Question: I have read in multiple places about the Synchronize tab in PhpMyAdmin which helps to sync two tables but I am unable to find where that option is? I downloaded the latest PhpMyAdmin and even checked on online demo but seems this feature is nicely hidden, keeps escaping me or requires to turn on some configuration to see it. Here is the link to the online PhpMyAdmin demo. Let me know where you can find it.
<URL>
Attaching a snapshot of what I am looking to find

Synchronize Tab PhpMyAdmin from <URL>
Note: I am not looking for Replication feature which has its own tab but the Synchronize feature.
Thanks.
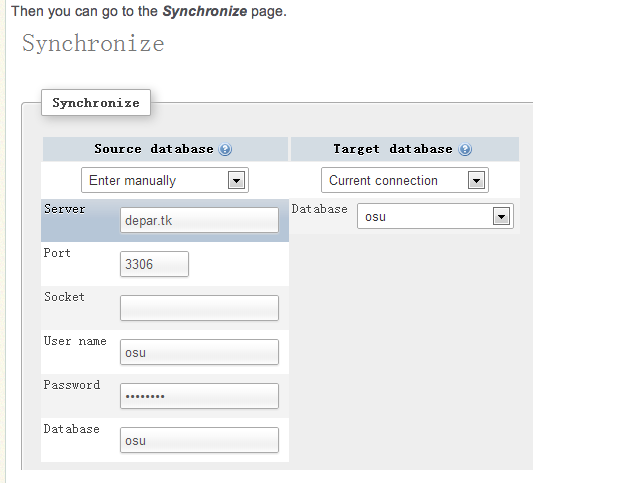
Answer: This feature has been removed as of phpMyAdmin 4.0.0. It had many shortcomings.